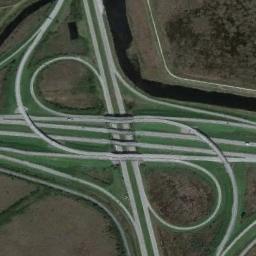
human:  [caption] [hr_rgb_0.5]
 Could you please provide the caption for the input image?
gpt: There are many roads of different lengths under the overpass .

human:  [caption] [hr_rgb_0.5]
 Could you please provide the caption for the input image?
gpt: The overpass is next to the grass .

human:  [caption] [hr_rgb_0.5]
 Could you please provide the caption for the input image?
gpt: The horn-shaped overpass is over the roads on the wasteland .

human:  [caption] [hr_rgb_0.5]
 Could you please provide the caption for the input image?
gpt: An overpass is above the road .

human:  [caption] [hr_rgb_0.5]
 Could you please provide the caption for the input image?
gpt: There are some green lawns around the overpass .